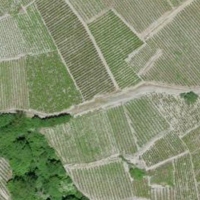
EUNIS habitat code: 40
Species observed at this site:
Prunus avium